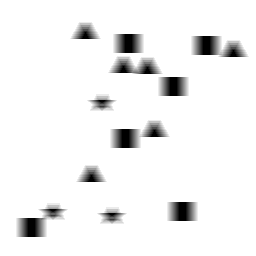
Squares: 6
Triangles: 6
Stars: 3
Total shapes: 15